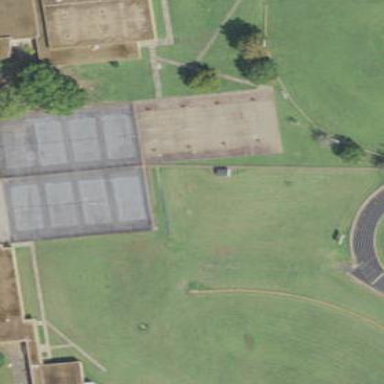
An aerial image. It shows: Tennis court on pitch.